Question: What could cause something like this:

The line 'def result' shows only 2/6 branches covered, even though it has NO BRANCHES, while the following line, which actually has a conditional, is ok.
What's going on? I verified that the 'cobertura.ser' is getting cleaned up between builds.
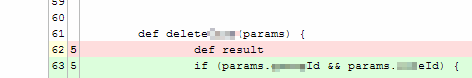
Answer: > <URL> for disableOptimizationsTransformation
'''
// Remove the jar before the war is bundled
grails.war.resources = { stagingDir ->
delete(file:"${stagingDir}/WEB-INF/lib/DisableOptimizationsTransformation-0.1-SNAPSHOT.jar")
}
'''
<URL>